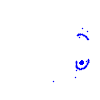
Particle: pion